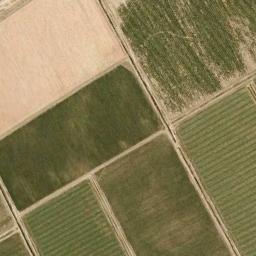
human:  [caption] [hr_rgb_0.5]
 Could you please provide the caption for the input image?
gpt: There are some light green and bare rectangular farmland .

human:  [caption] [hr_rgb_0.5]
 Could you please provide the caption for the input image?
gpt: There are several dirt roads between the rectangular farmlands .

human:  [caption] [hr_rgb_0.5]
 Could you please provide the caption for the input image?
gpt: Six or seven neatly arranged green, Khaki mixed rectangular farmland .

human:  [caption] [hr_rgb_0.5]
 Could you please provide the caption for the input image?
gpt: Several green rectangular farmlands and a khaki rectangular farmland are neatly arranged on the ground .

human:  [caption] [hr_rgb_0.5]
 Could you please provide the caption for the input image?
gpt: There are several green rectangular farmlands and a yellow one .